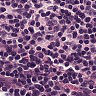
Metastatic tissue present: no